Field crop: maize
Growth stage: 2
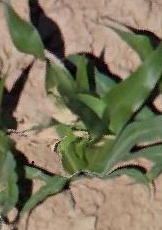
Species: maize